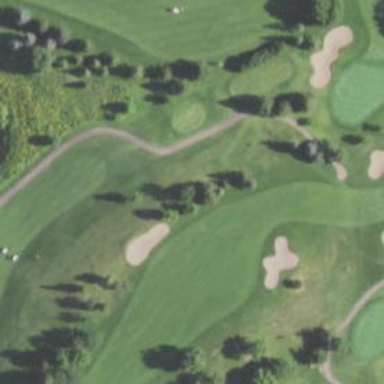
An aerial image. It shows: Golf hole.